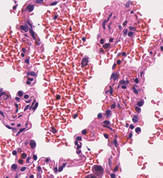
Tumor epithelial tissue: no
Tumor-associated stroma tissue: no
Normal tissue: yes